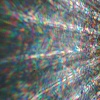
Label: sunburn